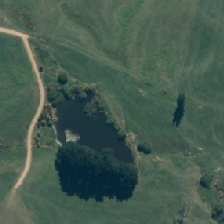
Land cover: lake_pond